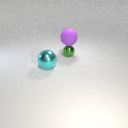
large purple rubber sphere above small green metal sphere